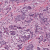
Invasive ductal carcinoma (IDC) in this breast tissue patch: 1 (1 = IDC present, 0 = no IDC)